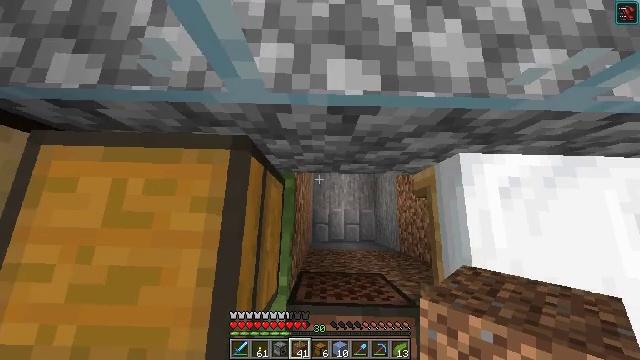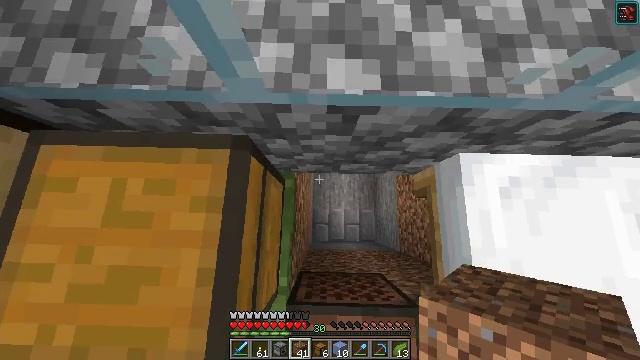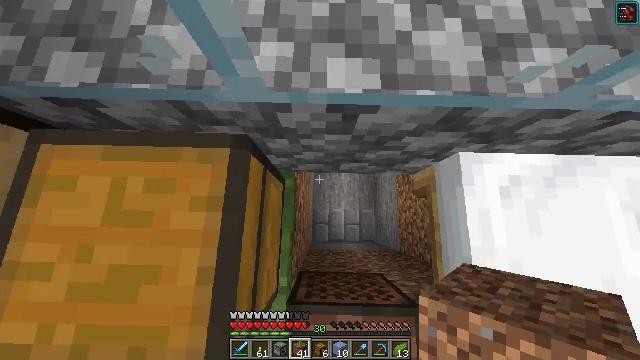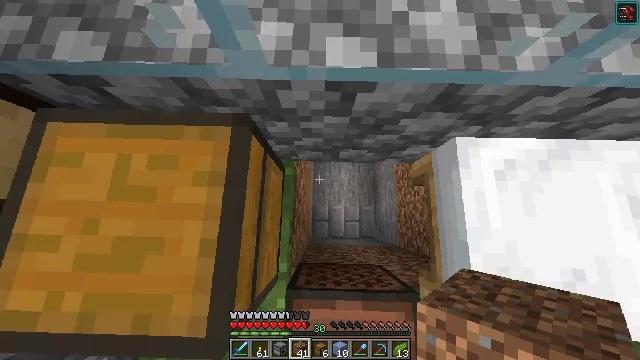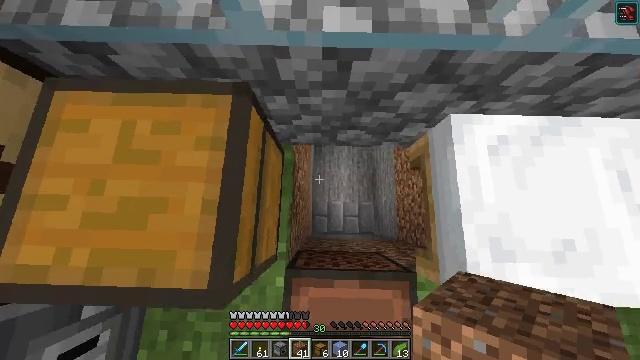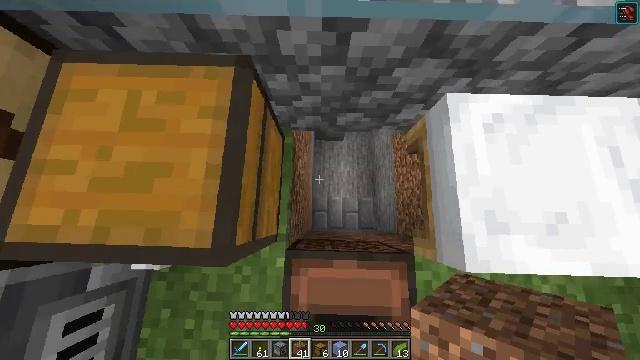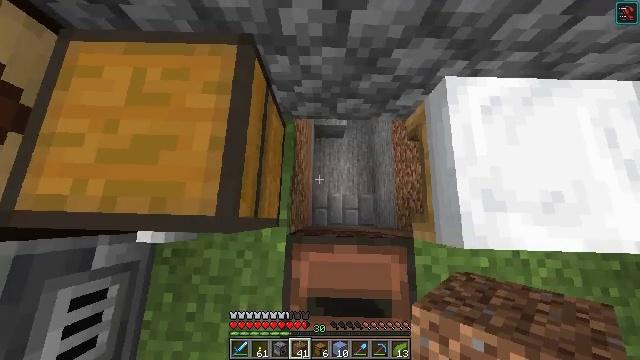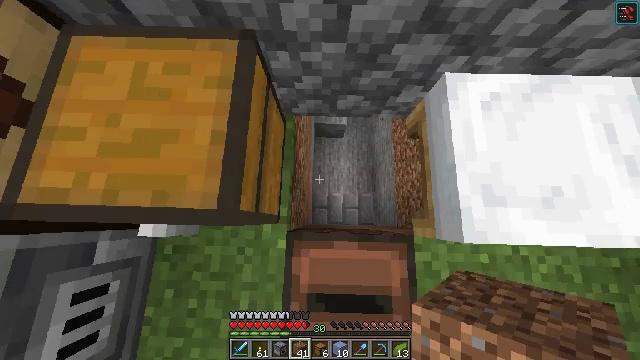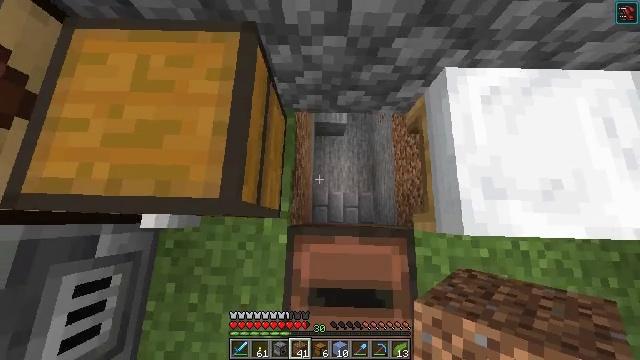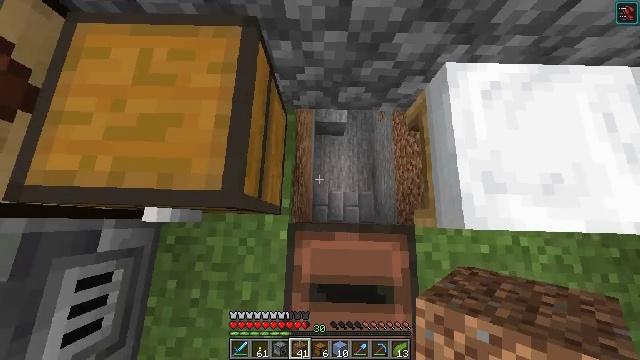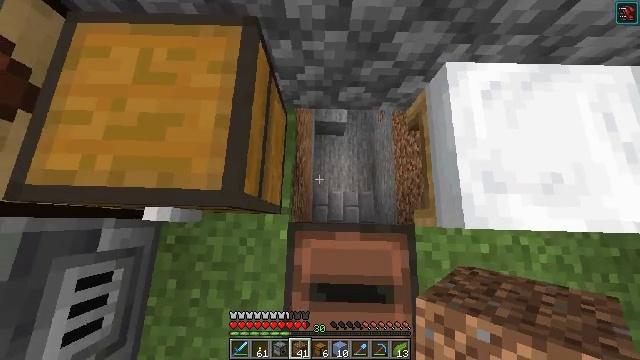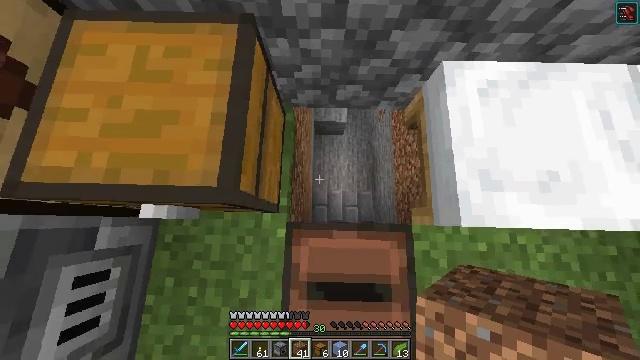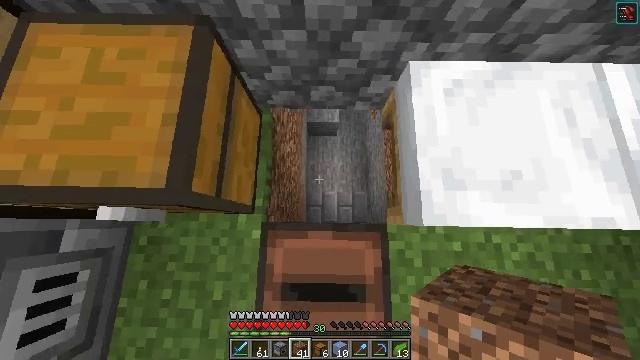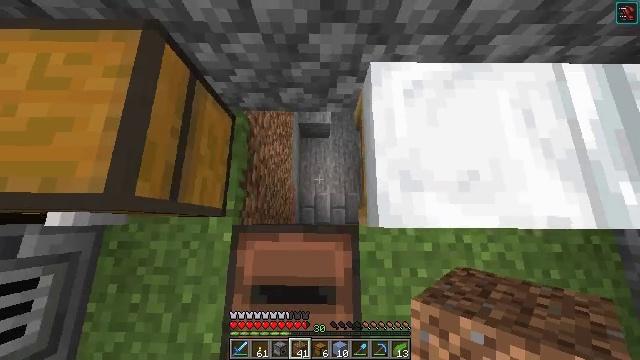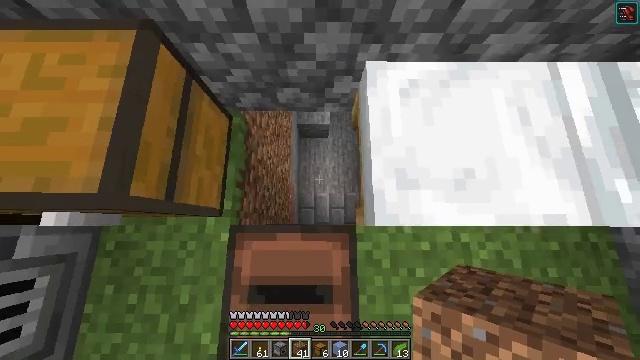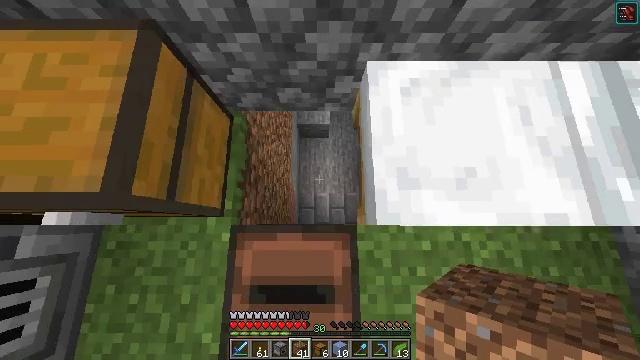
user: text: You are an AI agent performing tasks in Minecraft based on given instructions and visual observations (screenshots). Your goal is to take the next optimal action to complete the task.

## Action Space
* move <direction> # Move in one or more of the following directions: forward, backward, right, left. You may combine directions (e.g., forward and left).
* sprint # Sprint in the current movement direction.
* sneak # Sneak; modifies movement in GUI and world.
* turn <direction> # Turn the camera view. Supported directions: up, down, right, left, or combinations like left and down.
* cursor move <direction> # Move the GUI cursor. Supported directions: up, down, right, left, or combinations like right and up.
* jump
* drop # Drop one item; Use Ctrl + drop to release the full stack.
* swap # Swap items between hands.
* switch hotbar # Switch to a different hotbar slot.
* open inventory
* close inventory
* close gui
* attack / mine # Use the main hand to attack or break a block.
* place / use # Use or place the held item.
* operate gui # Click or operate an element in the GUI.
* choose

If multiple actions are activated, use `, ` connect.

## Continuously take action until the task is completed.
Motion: motion action
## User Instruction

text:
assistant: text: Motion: no_op
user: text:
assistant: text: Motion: no_op
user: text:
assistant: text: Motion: move back
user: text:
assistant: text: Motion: move back
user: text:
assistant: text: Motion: no_op
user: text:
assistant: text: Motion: no_op
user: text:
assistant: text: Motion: no_op
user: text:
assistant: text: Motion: no_op
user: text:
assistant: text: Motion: no_op
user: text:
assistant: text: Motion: no_op
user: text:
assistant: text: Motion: move right
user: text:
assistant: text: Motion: move right
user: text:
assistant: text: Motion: no_op
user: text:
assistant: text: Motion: no_op
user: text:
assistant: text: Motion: no_op
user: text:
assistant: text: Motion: no_op
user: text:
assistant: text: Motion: no_op
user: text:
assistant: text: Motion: move forward
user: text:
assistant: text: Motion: move forward
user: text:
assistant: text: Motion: move forward
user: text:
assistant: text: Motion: no_op
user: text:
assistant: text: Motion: no_op
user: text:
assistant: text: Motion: no_op
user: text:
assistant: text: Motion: no_op
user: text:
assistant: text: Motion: move left
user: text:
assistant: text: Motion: move left
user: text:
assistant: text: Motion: no_op
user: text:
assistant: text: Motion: no_op
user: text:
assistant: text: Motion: no_op
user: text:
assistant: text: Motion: no_op